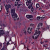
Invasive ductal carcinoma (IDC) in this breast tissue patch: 1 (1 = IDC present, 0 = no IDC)